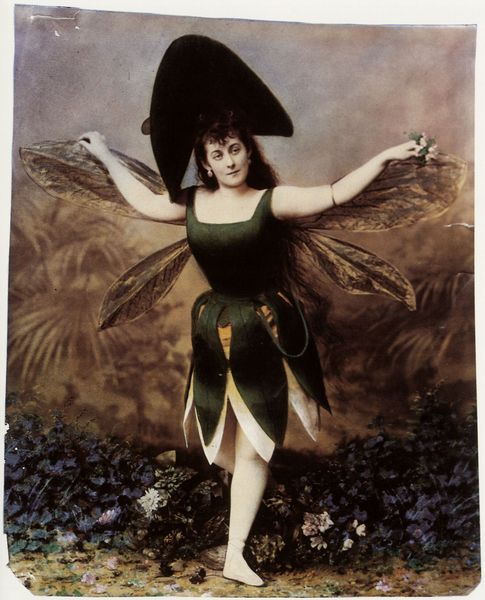
Titel: Unbekannte Tänzerin am großen Theater. St. Petersburg
Künstler: Charles Bergamasco
Schlagwörter: blau, blätter, flügel, fuß, hand, kopf, nackt, vogel, weiß, grün, ocker, blume, blumen, braun, brust, busen, frau, haar, hell, hintergrund, hut, kleid, nase, paris, profil, schmuck, schwarz, vordergrund, blick, dame, tier, tuch, malerei, rock, tanz, arm, arme, augen, band, federn, gesicht, bildnis, hände, portrait, porträt, erde, natur, gebüsch, boden, gewand, kostüm, schnur, stehend, ohrringe, aufführung, pflanzen, tanzen, theater, tänzerin, kinn, locken, ohren, wald, fliegen, pony, bein, balett, ballett, choreographie, schuhe, hellbraun, herbst, verkleidung, floral, zehen, fliege, geneigt, frühling, foto, fotografie, photographie, griff, vier, koloriert, dreispitz, schmetterling, photo, knospe, wesen, fabelwesen, schwingen, kostüme, palmen, leicht, insekt, libelle, kopfschmuck, fee, leichtigkeit, elfe, anmut, palmblätter, ärmellos, nadar, grazie, blütenrock, griefen, peter pan, schmuckk, theateraufführung